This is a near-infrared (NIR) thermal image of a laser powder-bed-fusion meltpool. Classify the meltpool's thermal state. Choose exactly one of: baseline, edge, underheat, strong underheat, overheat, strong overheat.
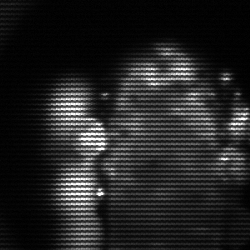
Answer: strong underheat